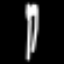
Label: fork